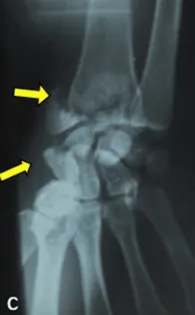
Profil radiograph showing a trans-scapho retrolunar fracture with a distal radius articular fracture (red arrows).
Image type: radiology (x_ray)